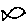
Label: fish